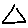
Label: triangle